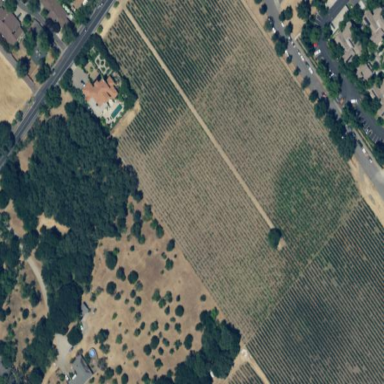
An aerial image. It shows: Vineyard with grape crops.